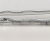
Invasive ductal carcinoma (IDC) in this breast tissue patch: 0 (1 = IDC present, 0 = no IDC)